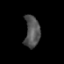
Tissue: prostate
Cell type: T cells
Senescence score: 0.7653
Nuclear area (px): 470
Mean DAPI intensity: 82.596